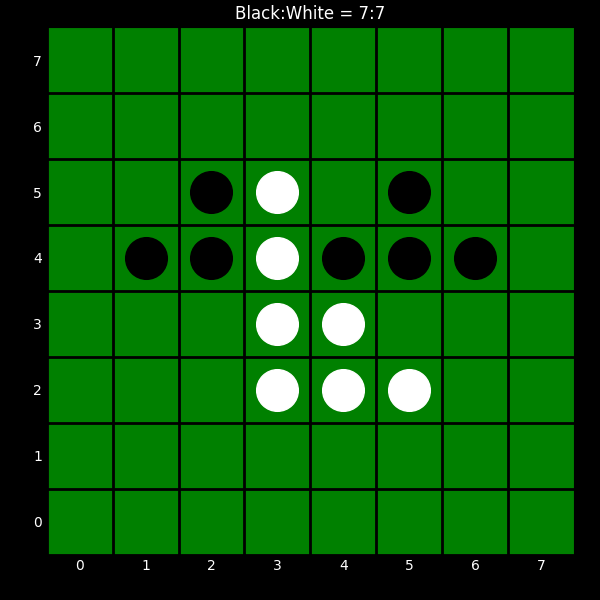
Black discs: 7
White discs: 7